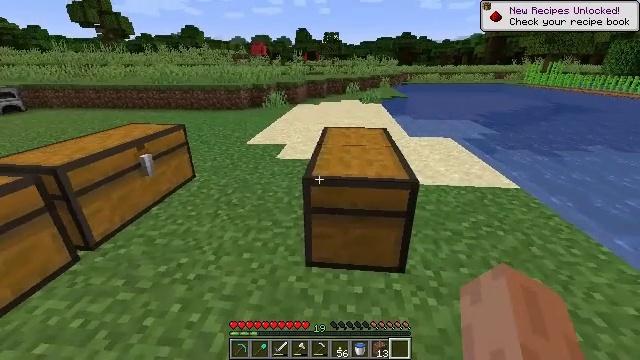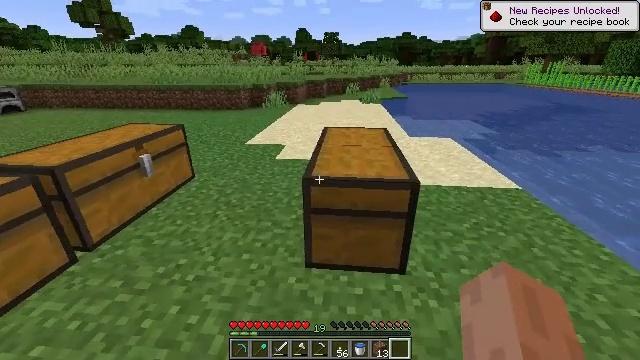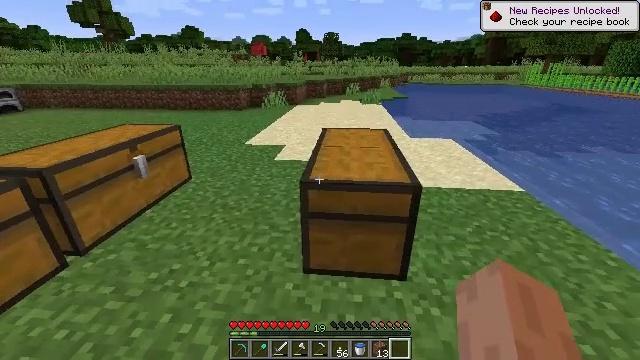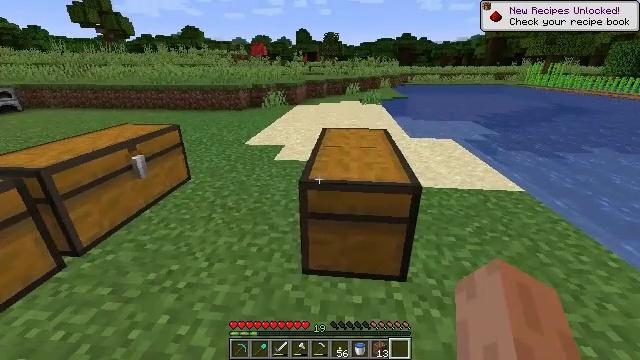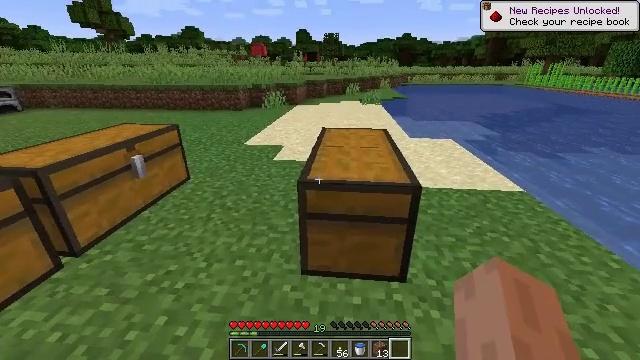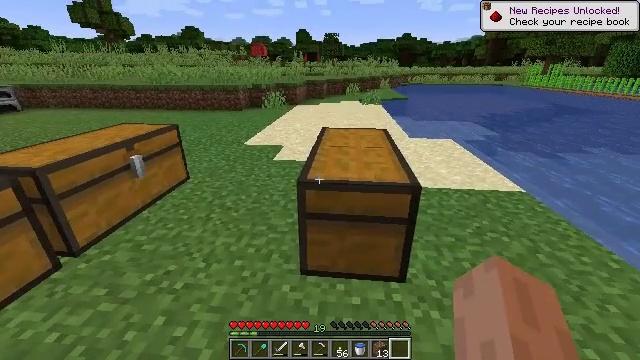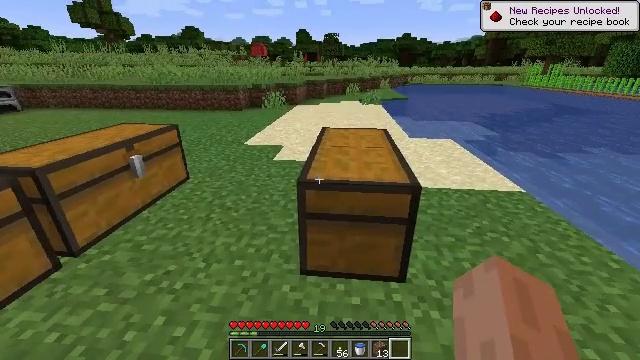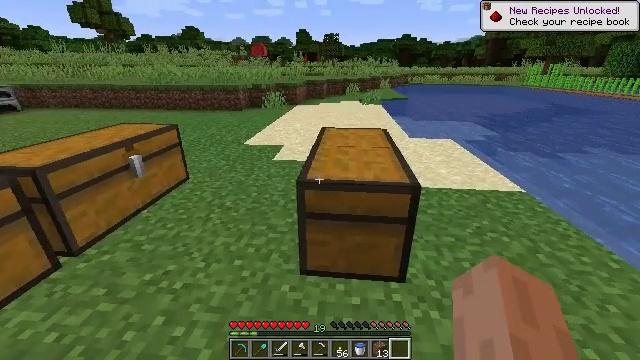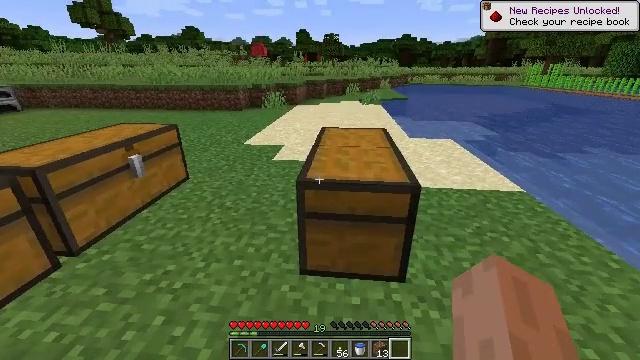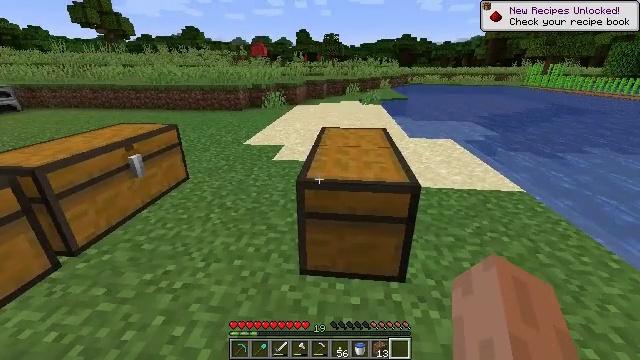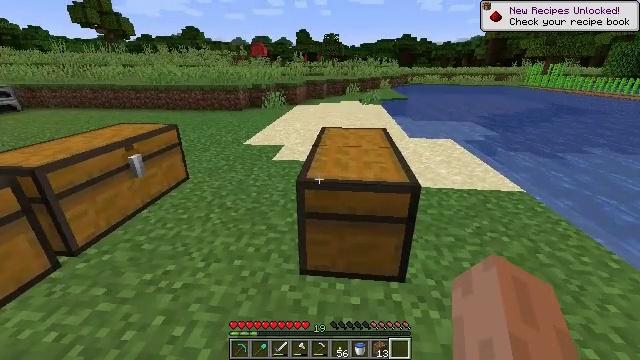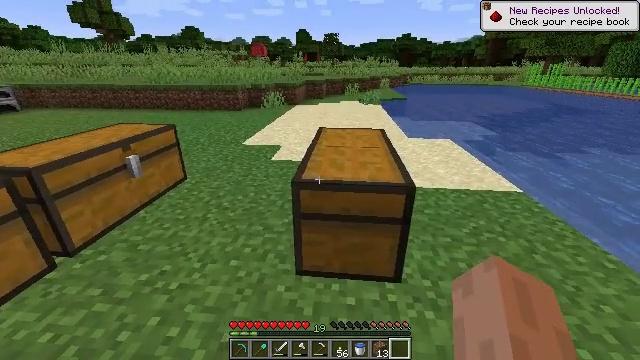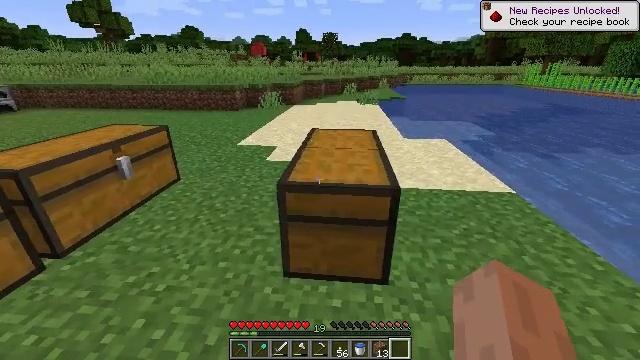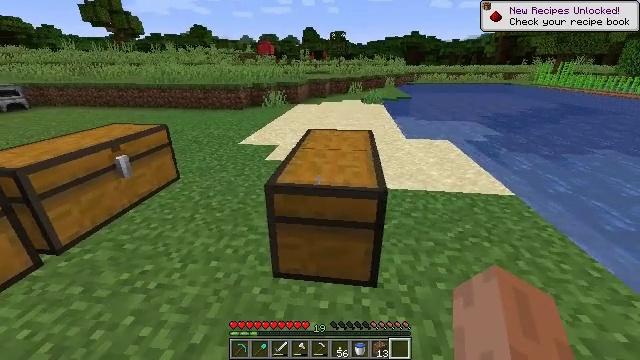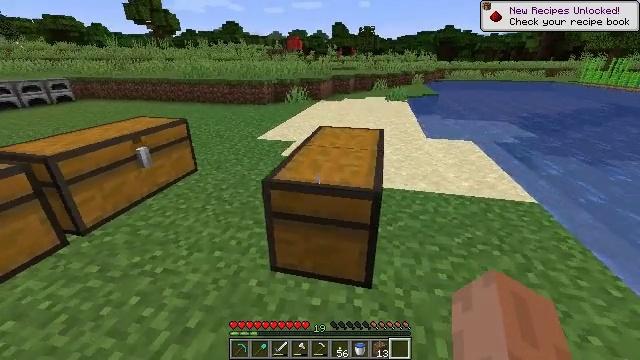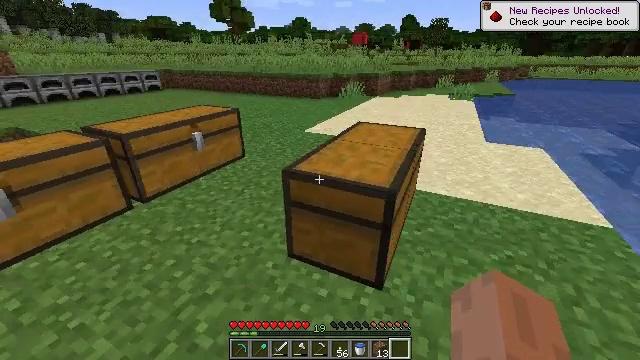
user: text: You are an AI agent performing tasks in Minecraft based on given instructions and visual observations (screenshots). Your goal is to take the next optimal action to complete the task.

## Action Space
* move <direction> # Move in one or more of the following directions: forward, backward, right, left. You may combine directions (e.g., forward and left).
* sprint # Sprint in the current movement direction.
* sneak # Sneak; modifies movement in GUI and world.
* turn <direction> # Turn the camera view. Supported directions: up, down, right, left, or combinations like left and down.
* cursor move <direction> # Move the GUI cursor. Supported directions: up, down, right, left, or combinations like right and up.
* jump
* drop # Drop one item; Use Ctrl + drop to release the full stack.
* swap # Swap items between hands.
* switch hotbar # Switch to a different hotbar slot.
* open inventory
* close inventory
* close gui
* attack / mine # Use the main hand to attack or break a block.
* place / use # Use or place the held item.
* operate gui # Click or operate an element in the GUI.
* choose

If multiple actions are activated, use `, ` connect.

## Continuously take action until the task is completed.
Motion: motion action
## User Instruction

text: Collect the elements needed and craft redstone.
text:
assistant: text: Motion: no_op
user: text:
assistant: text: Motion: no_op
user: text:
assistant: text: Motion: no_op
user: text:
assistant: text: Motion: no_op
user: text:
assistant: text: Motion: no_op
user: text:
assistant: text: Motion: no_op
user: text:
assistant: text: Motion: no_op
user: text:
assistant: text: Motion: no_op
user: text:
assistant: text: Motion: no_op
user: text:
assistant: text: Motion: no_op
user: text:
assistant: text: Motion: move right
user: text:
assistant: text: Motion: move right
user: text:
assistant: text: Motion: move right, turn left
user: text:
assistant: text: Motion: move right, turn left
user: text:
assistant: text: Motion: move right, turn left and down
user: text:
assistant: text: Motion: move right, turn left
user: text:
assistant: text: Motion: turn left
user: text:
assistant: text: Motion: turn left
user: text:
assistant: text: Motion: turn left and down
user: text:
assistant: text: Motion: turn left
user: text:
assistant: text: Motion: turn left
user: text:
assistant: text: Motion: turn left
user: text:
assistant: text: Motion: turn left
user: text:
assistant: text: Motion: turn left
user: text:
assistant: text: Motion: turn left
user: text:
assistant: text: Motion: turn left
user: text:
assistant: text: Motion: no_op
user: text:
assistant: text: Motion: no_op
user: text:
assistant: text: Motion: no_op
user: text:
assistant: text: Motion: no_op